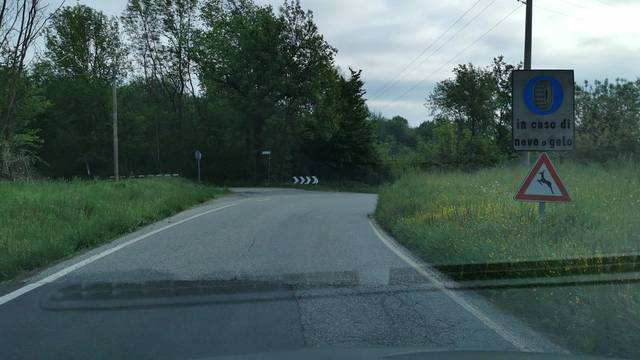
Region: Italy
Coordinates: 45.266, 7.62